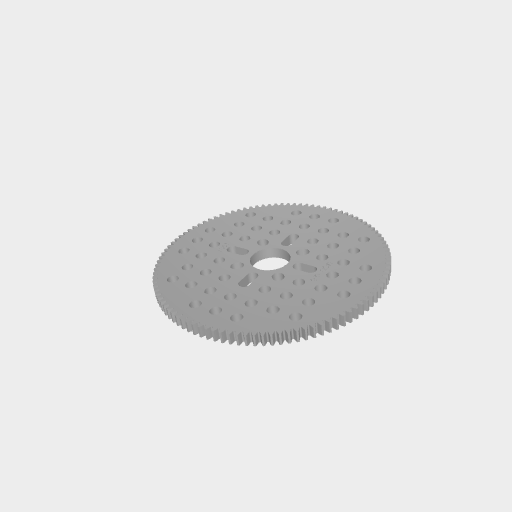
Part: HubMountAcetalGear100T